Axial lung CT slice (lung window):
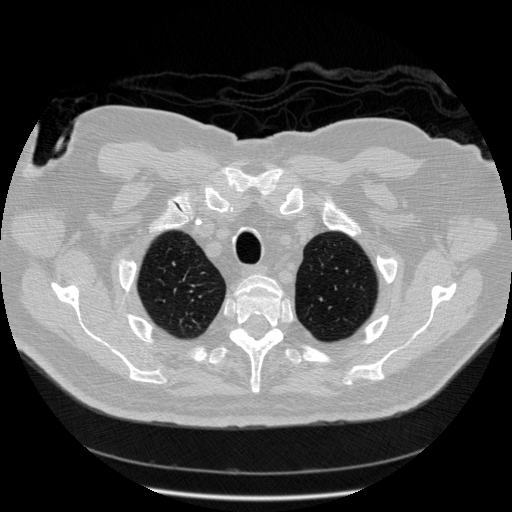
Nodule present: no